Question: I got data for several months, but in between some months are missing. This looks quite strange if I plot the whole dataset in one plot (lots of empty space in between).
I wrote the small example script to show how it works (based on: <URL>
The problem: I can't get the x-axis use the same date formatting! Either ax or ax2 is correct, but never both of them.
Do you have any idea?
'''
import numpy as np
import matplotlib as mpl
import matplotlib.pyplot as plt
import datetime
def getDates(startdate, enddate):
days = (enddate + datetime.timedelta(days=1) - startdate).days
dates = [ startdate + datetime.timedelta(days=x) for x in range(0,days) ]
return dates
dates1 = getDates(datetime.datetime(2013,1,1), datetime.datetime(2013,1,31))
dates2 = getDates(datetime.datetime(2013,3,1), datetime.datetime(2013,3,31))
dates = dates1+dates2
data = np.arange(len(dates))
Locator = mpl.dates.DayLocator(interval=5)
Formatter = mpl.dates.DateFormatter('%d-%m-%y')
fig,(ax,ax2) = plt.subplots(1,2,sharey=True)
fig.subplots_adjust(wspace=0.05)
fig.set_size_inches(10,3)
ax.plot(dates, data)
ax2.plot(dates, data)
ax.legend(loc=1)
ax.set_ylim( 0, 61 )
ax.set_xlim( datetime.datetime(2013,1,1), datetime.datetime(2013,1,31) )
ax2.set_xlim( datetime.datetime(2013,3,1), datetime.datetime(2013,3,31) )
labels = ax.get_xticklabels()
for label in labels: label.set_rotation(30)
labels = ax2.get_xticklabels()
for label in labels: label.set_rotation(30)
ax.spines['right'].set_visible(False)
ax2.spines['left'].set_visible(False)
ax.tick_params(right='off')
ax2.tick_params(left='off')
ax2.yaxis.tick_right()
ax.xaxis.set_major_locator(Locator)
ax.xaxis.set_major_formatter(Formatter)
ax2.xaxis.set_major_locator(Locator)
ax2.xaxis.set_major_formatter(Formatter)
plt.savefig("test.png", bbox_inches='tight')
'''
Result:

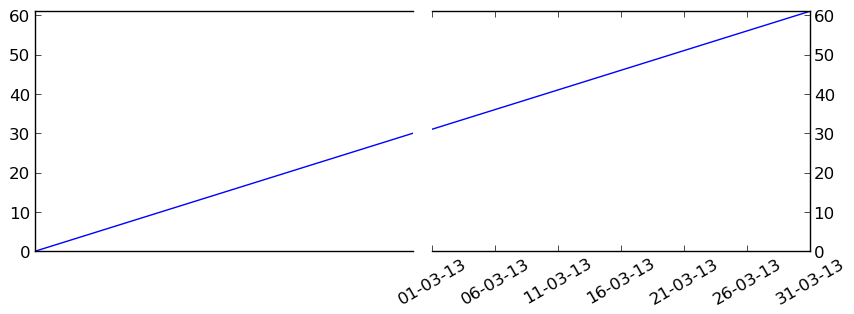
Answer: You have found an interesting detail about the internals of 'matplotlib'. The locator object you pass into 'set_major_locator' the object used by the axes to figure out where to put it's ticks both 'axes' were using the same locater object. As part of the draw the locator generates a list of where the ticks should be based on the limits of the axes which when it gets done for the second axes means no ticks are visible in the first axes. You just need to pass in distinct (separate instantiations) locator objects, done here with 'copy'.
'''
import datetime
import copy
def getDates(startdate, enddate):
days = (enddate + datetime.timedelta(days=1) - startdate).days
dates = [ startdate + datetime.timedelta(days=x) for x in range(0, days) ]
return dates
dates1 = getDates(datetime.datetime(2013, 1, 1), datetime.datetime(2013, 1, 31))
dates2 = getDates(datetime.datetime(2013, 3, 1), datetime.datetime(2013, 3, 31))
dates = dates1+dates2
data = np.arange(len(dates))
Locator = mpl.dates.DayLocator(interval=5)
Formatter = mpl.dates.DateFormatter('%d-%m-%y')
fig, (ax, ax2) = plt.subplots(1, 2, sharey=True, tight_layout=True)
fig.subplots_adjust(wspace=0.05)
fig.set_size_inches(10, 3, forward=True)
ax.plot(dates, data)
ax2.plot(dates, data)
ax.legend(loc=1)
ax.set_ylim(0, 61)
ax.set_xlim(datetime.datetime(2013, 1, 1), datetime.datetime(2013, 1, 31))
ax2.set_xlim(datetime.datetime(2013, 3, 1), datetime.datetime(2013, 3, 31))
labels = ax.get_xticklabels()
for label in labels:
label.set_rotation(30)
labels = ax2.get_xticklabels()
for label in labels:
label.set_rotation(30)
ax.spines['right'].set_visible(False)
ax2.spines['left'].set_visible(False)
ax.tick_params(right='off')
ax2.tick_params(left='off')
ax2.yaxis.tick_right()
# note the copy here
ax.xaxis.set_major_locator(copy.copy(Locator))
ax.xaxis.set_major_formatter(copy.copy(Formatter))
ax2.xaxis.set_major_locator(copy.copy(Locator))
ax2.xaxis.set_major_formatter(copy.copy(Formatter))
'''